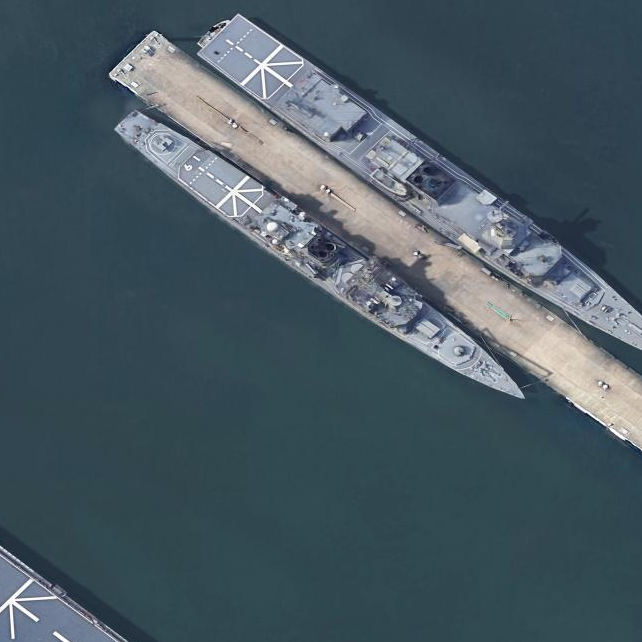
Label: cruiser